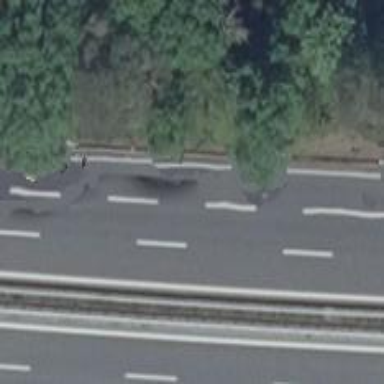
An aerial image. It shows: Concrete motorway.